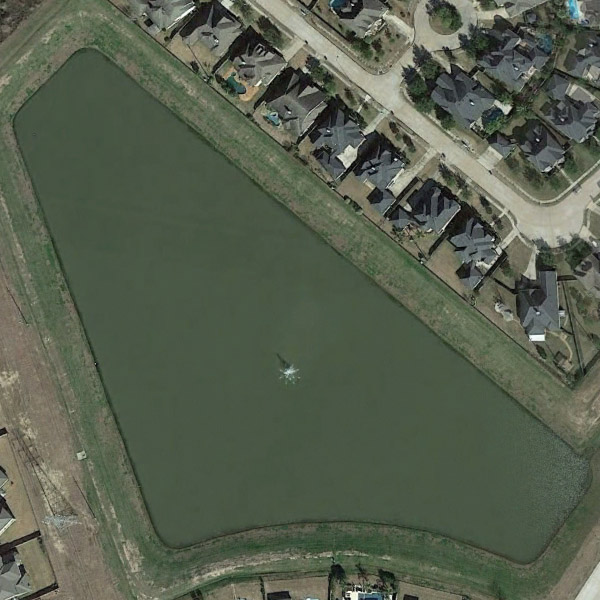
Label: Pond